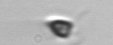
Label: Pyramimonas